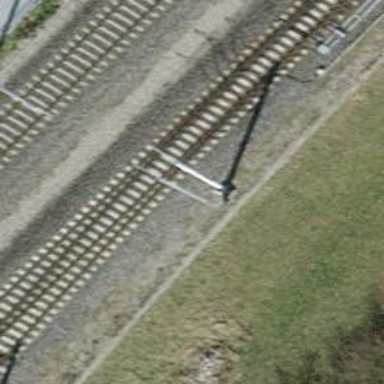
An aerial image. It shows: Railway switch.